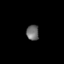
Tissue: skin
Cell type: Epithelial cells
Senescence score: 0.2549
Nuclear area (px): 190
Mean DAPI intensity: 107.768